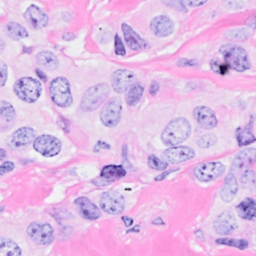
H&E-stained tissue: Breast